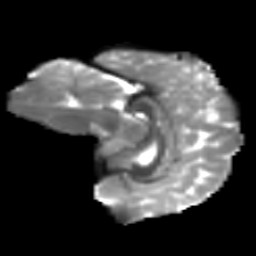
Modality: T2w
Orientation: sagittal
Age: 10
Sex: male
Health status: ill
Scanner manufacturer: ge
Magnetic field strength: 3 T
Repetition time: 6.752 s
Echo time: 0.079 s